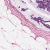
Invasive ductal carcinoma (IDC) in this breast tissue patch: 1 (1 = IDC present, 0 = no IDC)